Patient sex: M
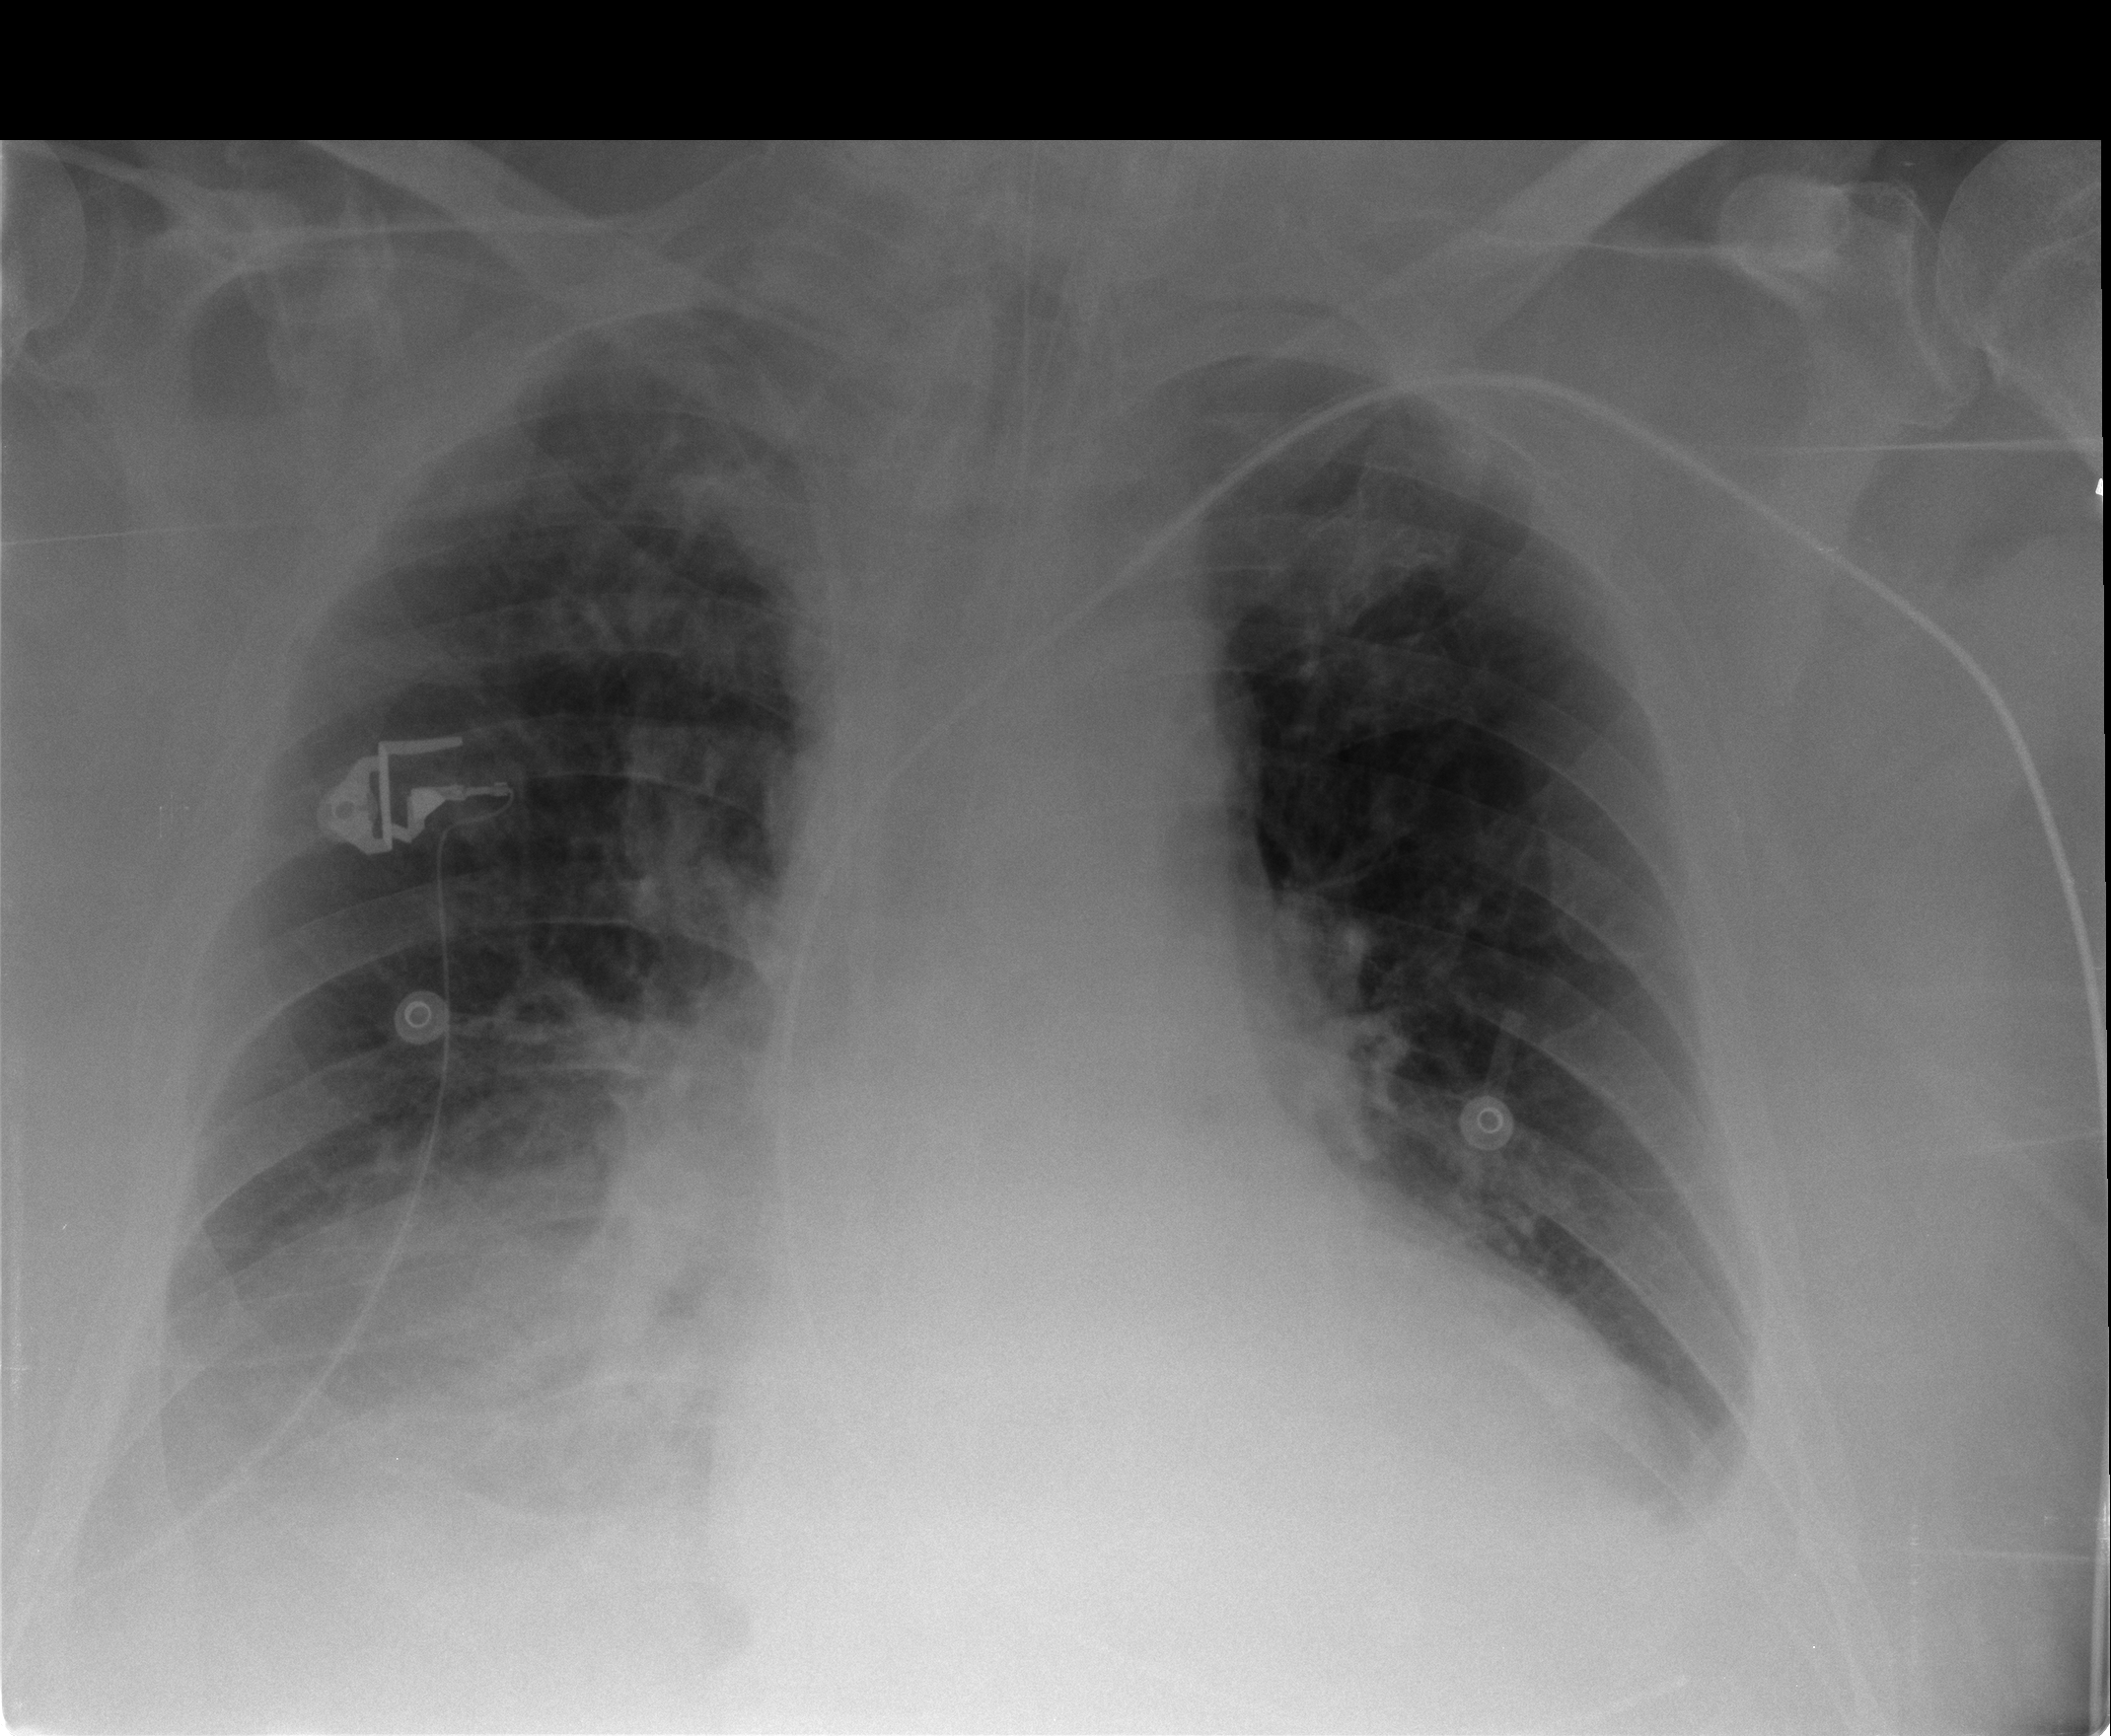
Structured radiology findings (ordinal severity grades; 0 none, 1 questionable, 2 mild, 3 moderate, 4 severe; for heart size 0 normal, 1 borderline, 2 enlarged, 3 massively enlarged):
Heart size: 2
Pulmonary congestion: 2
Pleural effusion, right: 2
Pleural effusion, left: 2
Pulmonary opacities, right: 2
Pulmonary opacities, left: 0
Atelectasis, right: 2
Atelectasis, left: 1